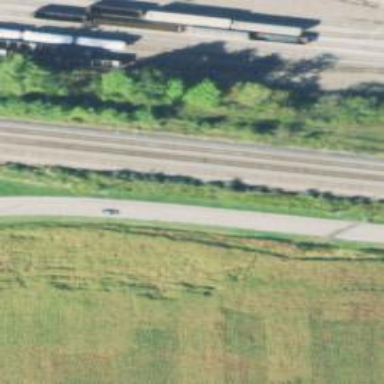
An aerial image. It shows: Railway track.